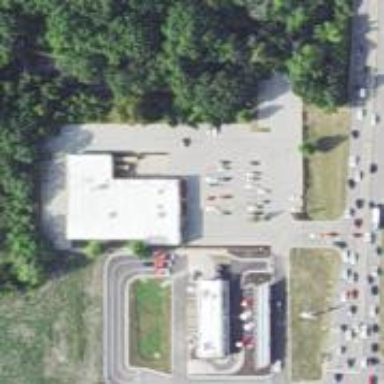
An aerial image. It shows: Supermarket.